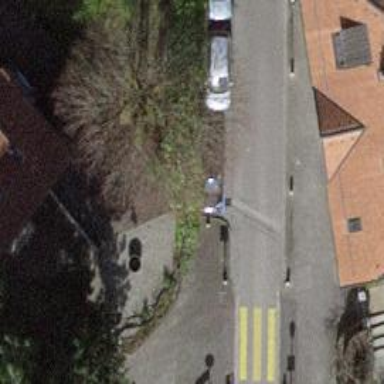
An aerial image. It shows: Asphalt sidewalk leading to public transport platform.